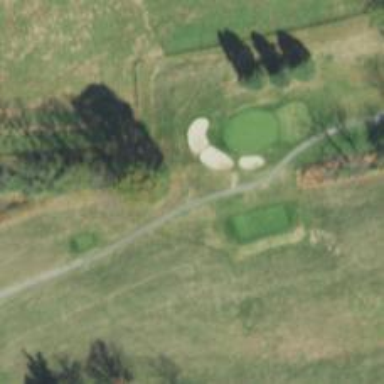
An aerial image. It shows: Golf cartpath that is also road path.